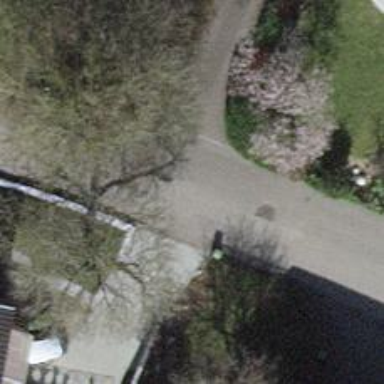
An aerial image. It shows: Alleyway designated as service road.